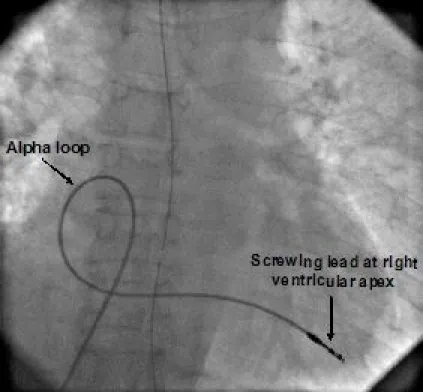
Fluoroscopic image in anterioposterior view showing screwed pacing lead at right ventricular apex with an alpha loop in right atrium.
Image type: radiology (x_ray)